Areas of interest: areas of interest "North Hua Road Hardware, Machinery, and Electrical Equipment"
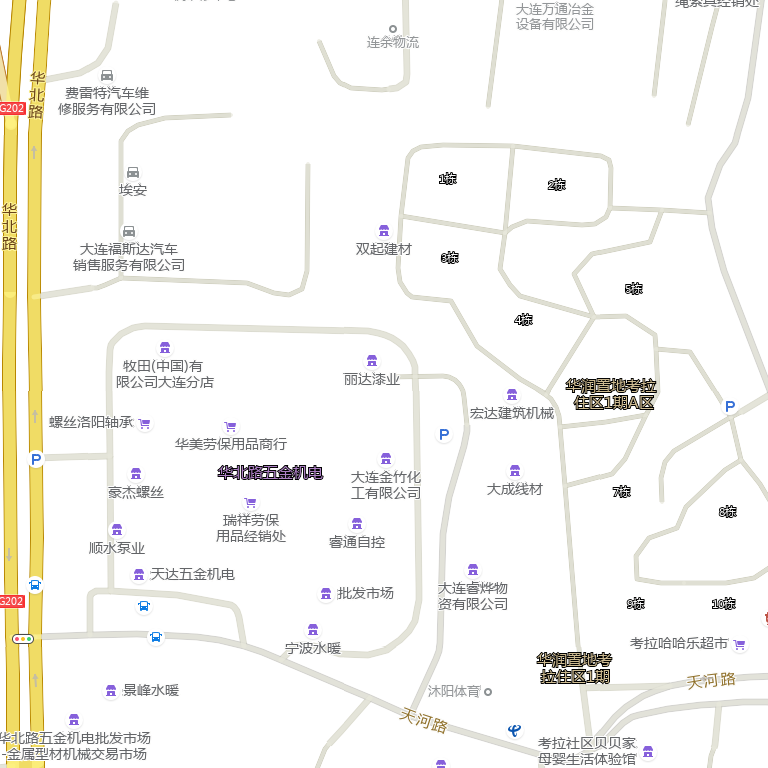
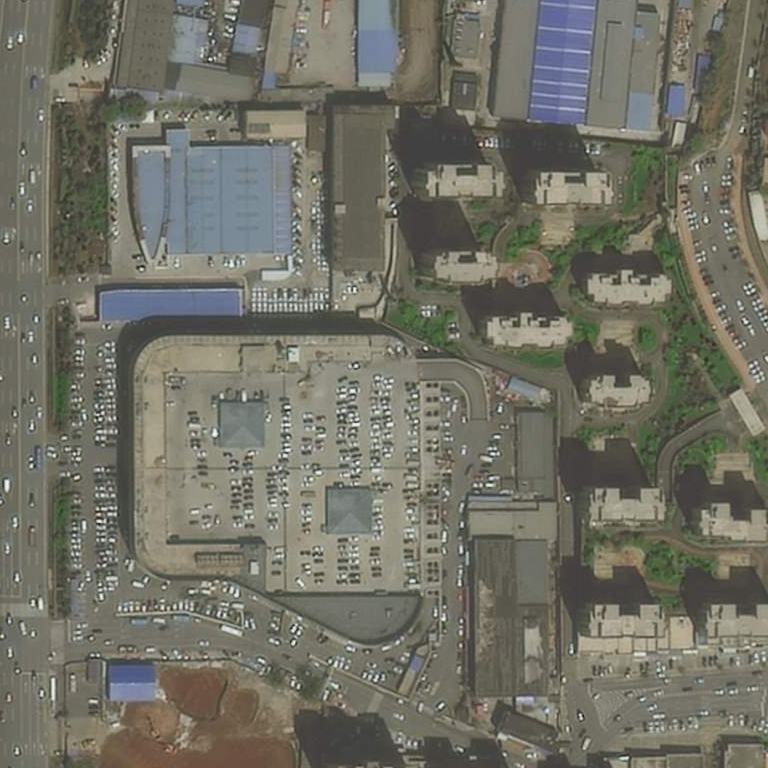